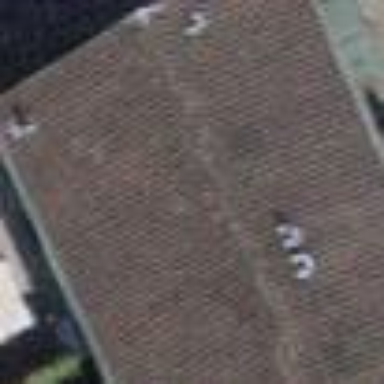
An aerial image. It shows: House with gabled and pitched roof.